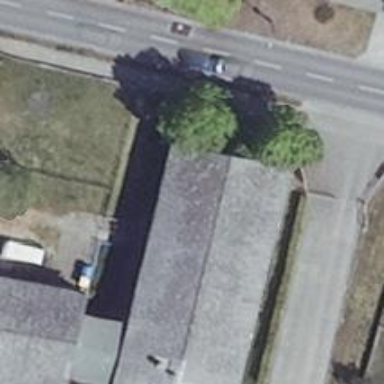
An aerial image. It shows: School building.